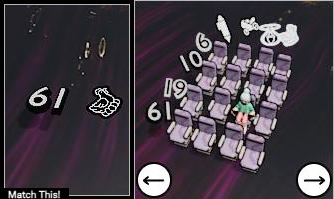
Task: seats
Answer: no